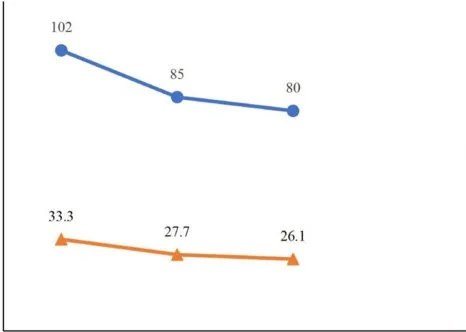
Trends in body weight and BMI over time. Pre-LT4, before levothyroxine treatment; 1 m post-LT4, 1 month after levothyroxine treatment; 5 m post-LT4, 5 months after levothyroxine treatment; BMI, body mass index.
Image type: chart (chart)